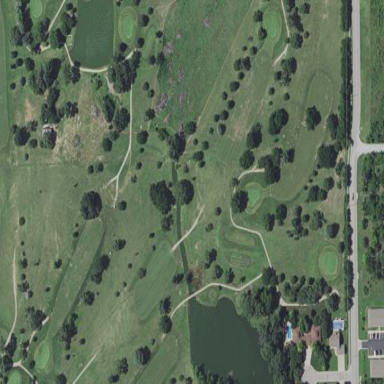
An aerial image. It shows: Golf course surrounded by greenery.